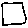
Label: square